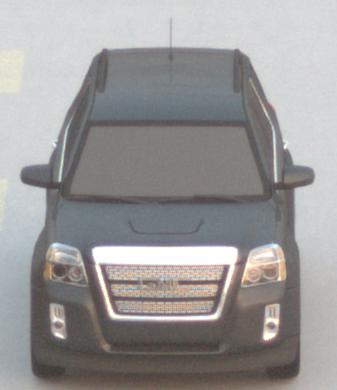
Make: GMC
Model: Terrain
Detailed model: Gen. 1
Model produced from: 2009
Model produced until: 2017
Doors: 5
Color: gray
Road condition: dry road
Daytime: dawn
Contrast: low contrast